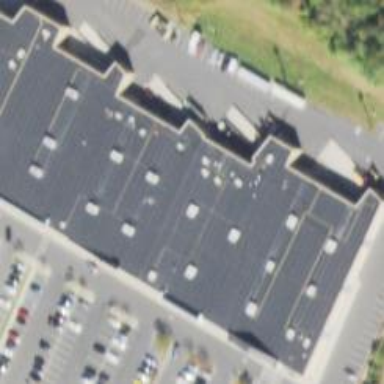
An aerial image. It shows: Retail building.